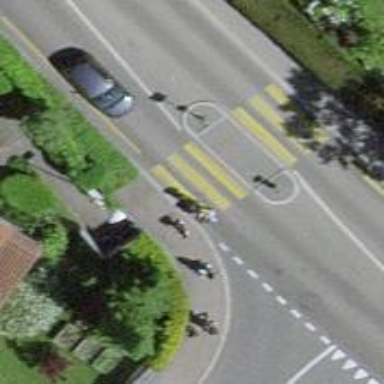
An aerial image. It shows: Uncontrolled zebra crossing with central island.